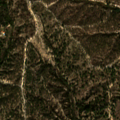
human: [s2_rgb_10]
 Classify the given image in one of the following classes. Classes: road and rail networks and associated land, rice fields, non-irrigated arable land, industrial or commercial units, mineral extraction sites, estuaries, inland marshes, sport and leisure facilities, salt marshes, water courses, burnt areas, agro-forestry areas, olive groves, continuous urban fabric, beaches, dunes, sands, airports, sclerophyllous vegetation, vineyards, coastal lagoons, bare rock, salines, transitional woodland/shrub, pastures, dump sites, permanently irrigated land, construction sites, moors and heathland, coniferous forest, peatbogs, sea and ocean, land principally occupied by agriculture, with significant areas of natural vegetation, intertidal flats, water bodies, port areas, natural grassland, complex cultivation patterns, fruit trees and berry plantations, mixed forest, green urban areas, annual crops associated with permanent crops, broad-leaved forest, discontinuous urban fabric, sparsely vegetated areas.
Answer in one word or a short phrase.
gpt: land principally occupied by agriculture, with significant areas of natural vegetation, agro-forestry areas, broad-leaved forest, coniferous forest